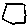
Label: hexagon